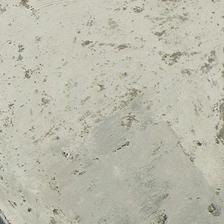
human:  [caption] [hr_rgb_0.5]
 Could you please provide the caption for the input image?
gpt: it is a piece of gray bareland .

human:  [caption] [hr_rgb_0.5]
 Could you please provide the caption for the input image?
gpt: it is a piece of gray bareland .

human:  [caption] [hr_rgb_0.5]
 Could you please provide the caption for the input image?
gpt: it is a piece of gray bareland .

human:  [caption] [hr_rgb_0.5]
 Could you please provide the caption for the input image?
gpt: it is a piece of gray bareland .

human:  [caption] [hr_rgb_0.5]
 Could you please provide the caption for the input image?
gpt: it is a piece of gray bareland .